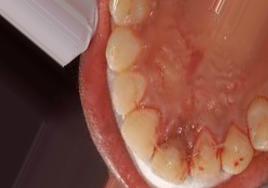
Condition: Tooth Discoloration